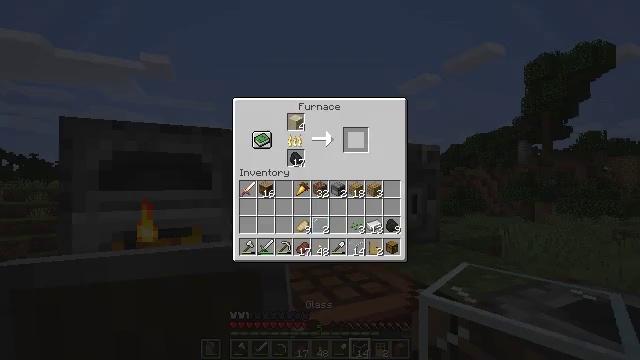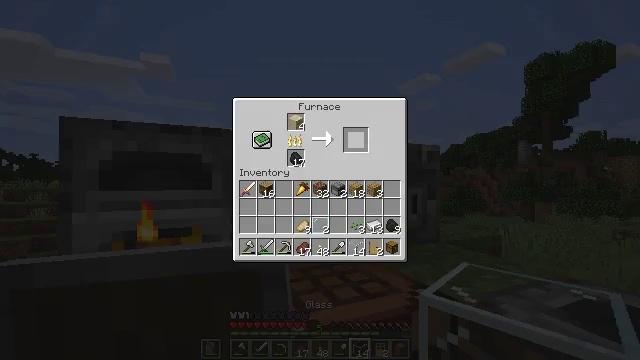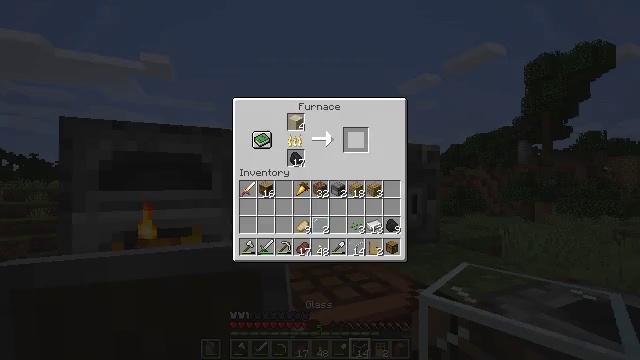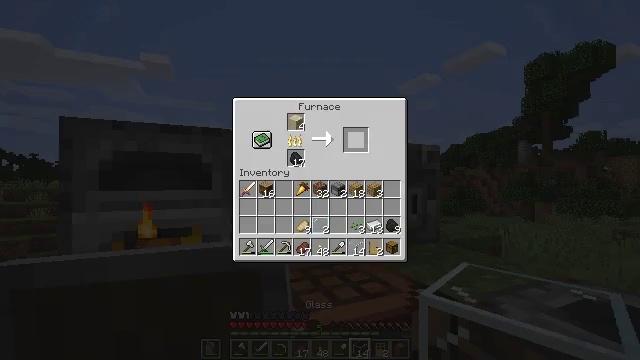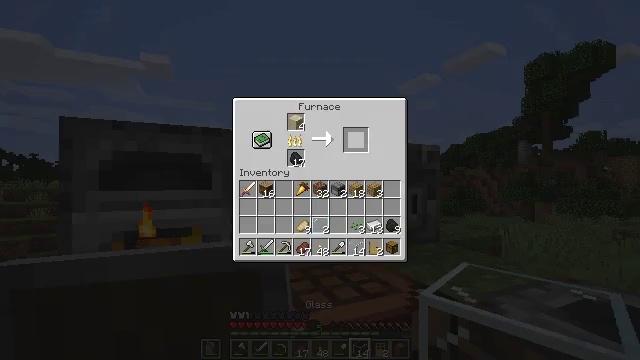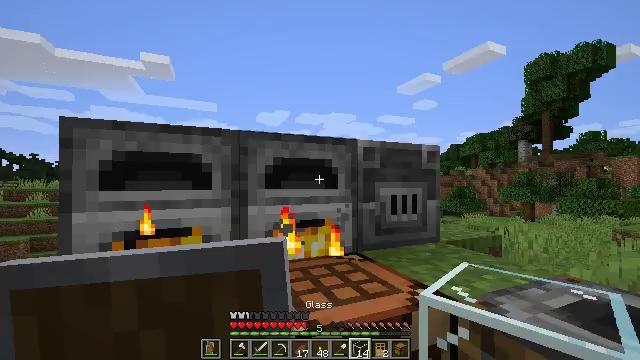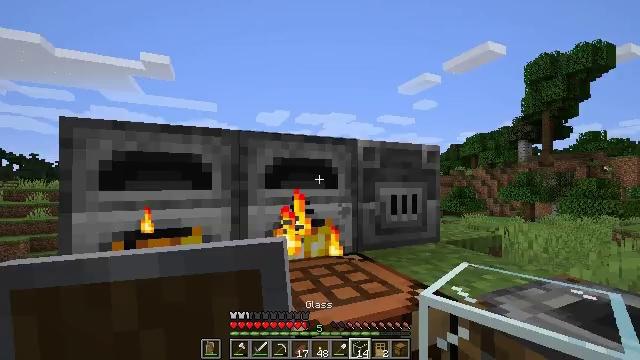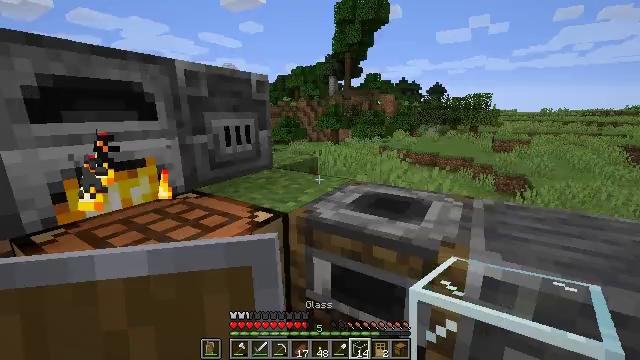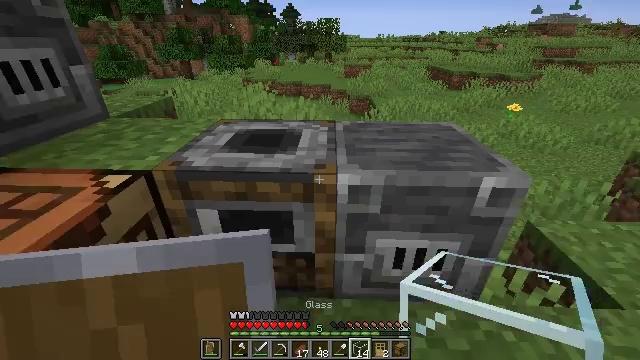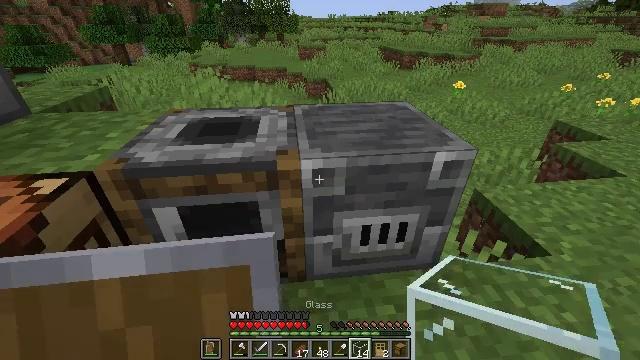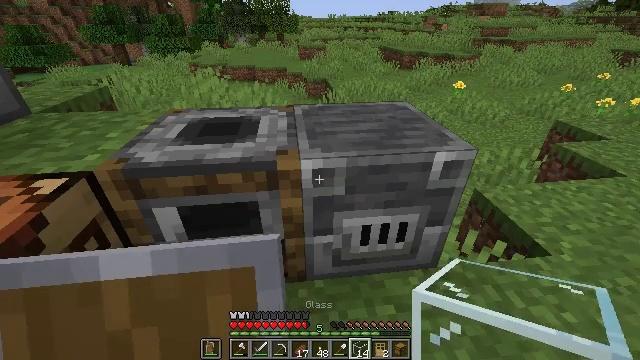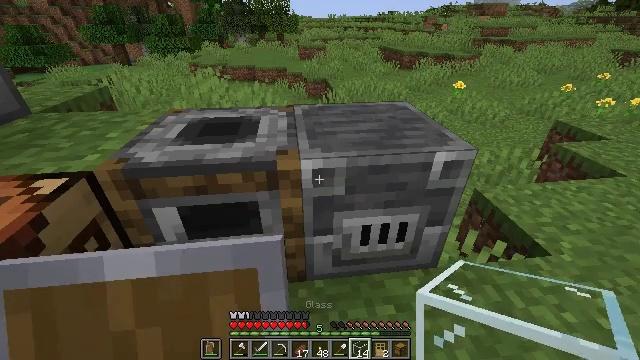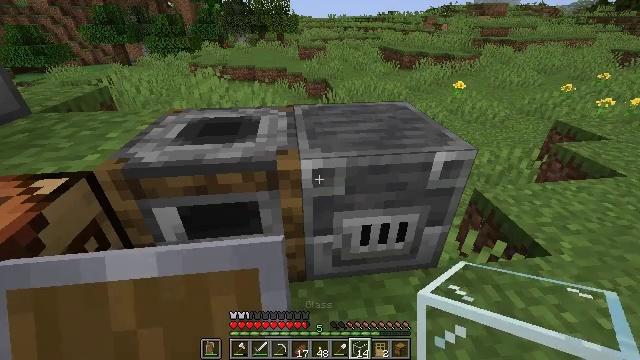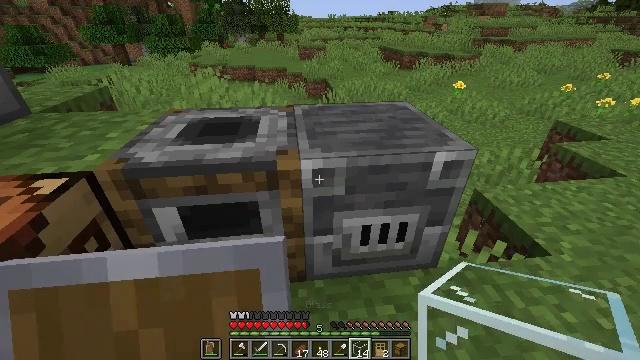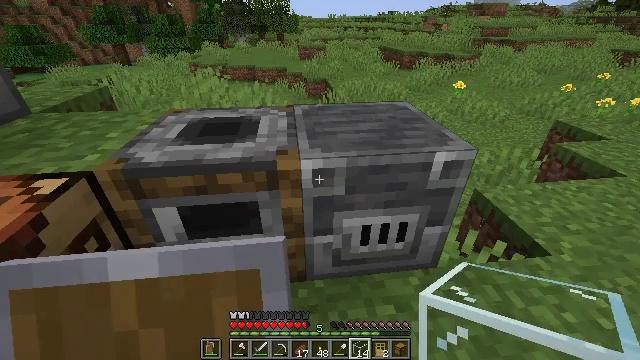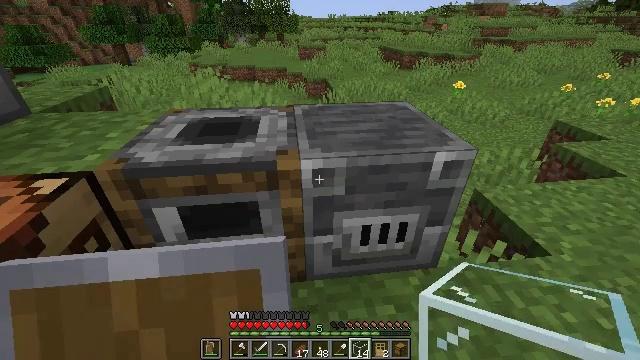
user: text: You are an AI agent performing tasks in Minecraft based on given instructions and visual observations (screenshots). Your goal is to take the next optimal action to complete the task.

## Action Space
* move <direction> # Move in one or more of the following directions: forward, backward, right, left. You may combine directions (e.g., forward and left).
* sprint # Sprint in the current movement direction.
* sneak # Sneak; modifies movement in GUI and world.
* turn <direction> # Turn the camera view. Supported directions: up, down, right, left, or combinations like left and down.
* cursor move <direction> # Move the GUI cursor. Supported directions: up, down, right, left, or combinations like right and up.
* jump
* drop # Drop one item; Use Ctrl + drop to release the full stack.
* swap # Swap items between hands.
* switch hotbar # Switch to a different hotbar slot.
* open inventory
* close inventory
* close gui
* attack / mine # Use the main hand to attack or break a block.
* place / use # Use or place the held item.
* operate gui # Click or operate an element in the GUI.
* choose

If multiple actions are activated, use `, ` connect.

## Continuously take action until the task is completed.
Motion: motion action
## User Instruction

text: Recycle the blast furnace by breaking it.
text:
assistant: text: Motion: sneak, open gui
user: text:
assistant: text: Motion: sneak
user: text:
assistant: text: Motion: sneak
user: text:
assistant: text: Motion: sneak
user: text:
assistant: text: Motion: no_op
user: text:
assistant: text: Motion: close gui
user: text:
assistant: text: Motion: turn right and down, open inventory
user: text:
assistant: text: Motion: turn right and down
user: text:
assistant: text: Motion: turn right and down
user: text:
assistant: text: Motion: no_op
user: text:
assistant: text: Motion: no_op
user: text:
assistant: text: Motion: no_op
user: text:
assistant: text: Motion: no_op
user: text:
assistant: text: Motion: no_op
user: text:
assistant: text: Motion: no_op
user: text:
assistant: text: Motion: no_op
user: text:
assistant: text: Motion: no_op
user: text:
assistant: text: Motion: no_op
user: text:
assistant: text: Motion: no_op
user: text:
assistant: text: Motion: no_op
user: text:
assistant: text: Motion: no_op
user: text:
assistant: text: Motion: no_op
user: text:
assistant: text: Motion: no_op
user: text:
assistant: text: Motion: no_op
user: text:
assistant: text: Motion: no_op
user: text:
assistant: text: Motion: no_op
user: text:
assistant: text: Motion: no_op
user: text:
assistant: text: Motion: no_op
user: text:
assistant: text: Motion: turn left
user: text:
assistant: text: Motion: no_op